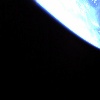
Label: space